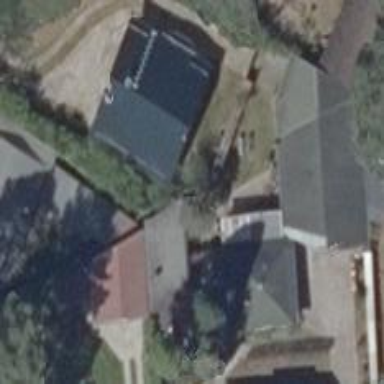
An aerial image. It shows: Guest house building.